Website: apple
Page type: store-pickup
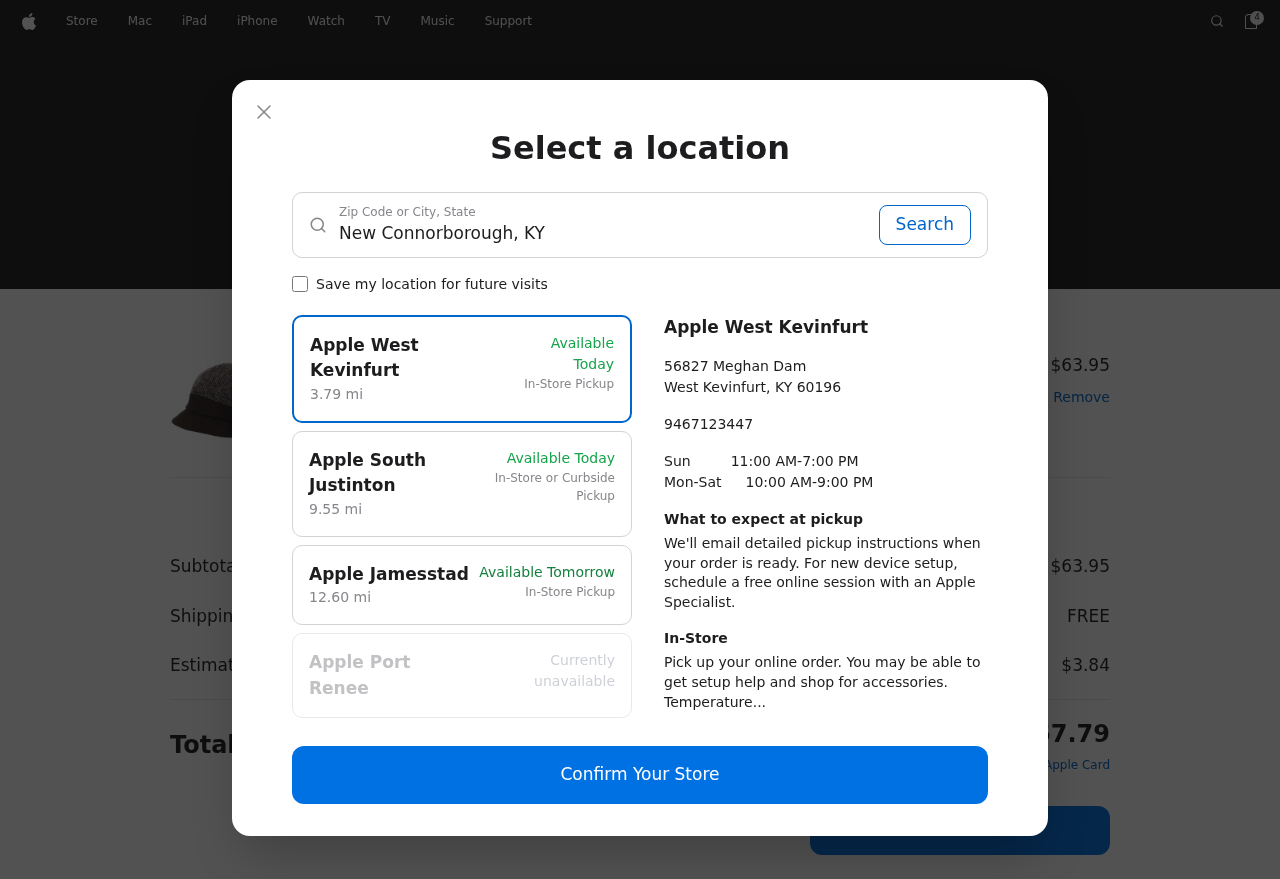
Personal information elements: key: PII_CITY_STATE
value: New Connorborough, KY
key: PII_LOCATION1_CITY
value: Apple West Kevinfurt
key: PII_LOCATION1_CITY_STATE_ZIP
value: West Kevinfurt, KY 60196
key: PII_LOCATION1_STREET
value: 56827 Meghan Dam
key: PII_LOCATION2_CITY
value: Apple South Justinton
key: PII_LOCATION3_CITY
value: Apple Jamesstad
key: PII_LOCATION4_CITY
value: Apple Port Renee
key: PII_PHONE
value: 9467123447
Product elements: key: PRODUCT1_NAME
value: Jeff & Aimy Omens Winter Bucket Gatsby Derby Hat 1921s Fedora Round Cloche Bowler Beret Fall Bow Tea
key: PRODUCT1_PRICE
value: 63.95
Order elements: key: ORDER_NUM_ITEMS
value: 4
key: ORDER_TOTAL
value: $67.79
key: ORDER_SUBTOTAL
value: $63.95
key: ORDER_SHIPPING_COST
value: FREE
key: ORDER_TAX
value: $3.84
Search elements: key: SEARCH_CITY_STATE
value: New Connorborough, KY